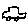
Label: car